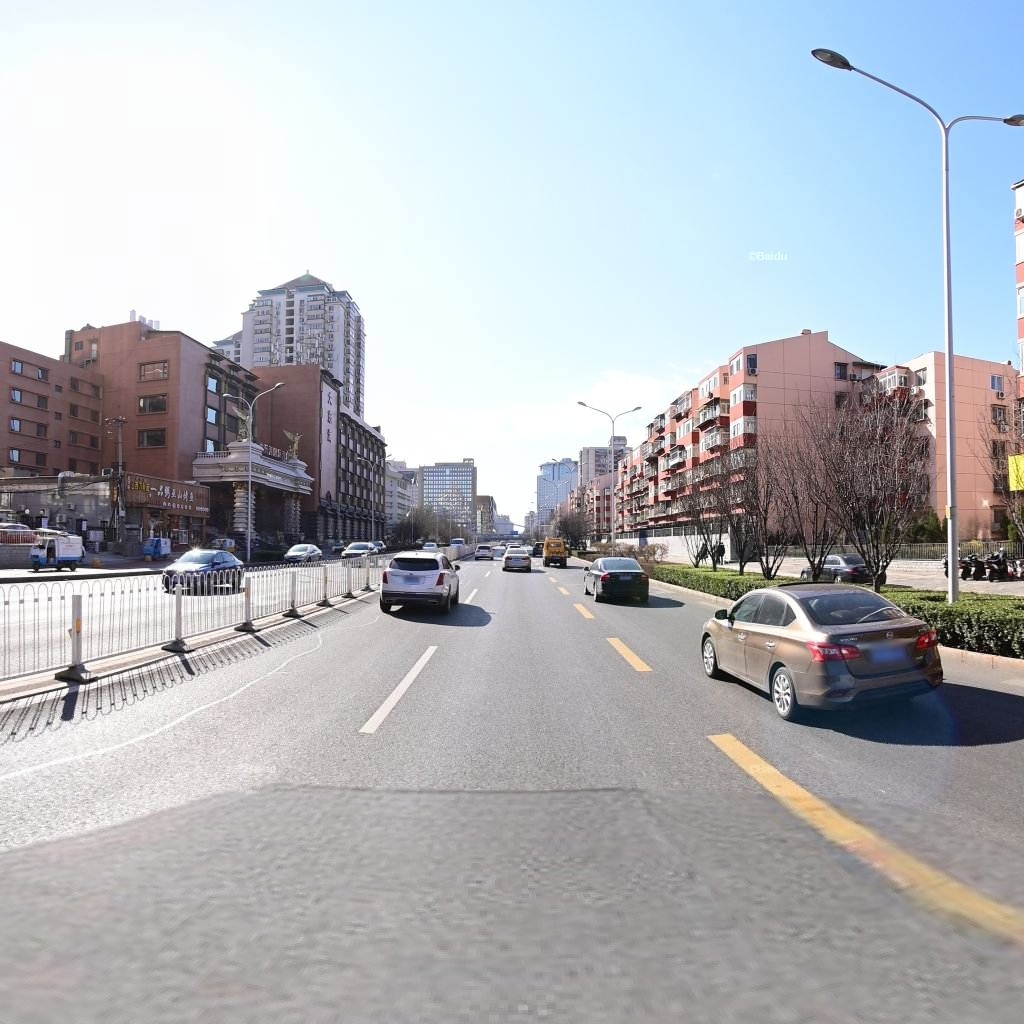
Region: Chaoyang
Road damage annotations: longitudinal patch